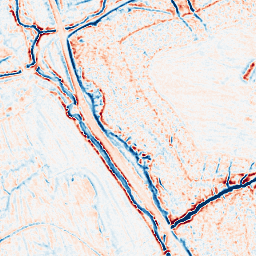
Category: edge_preserving
Decomposition family: bilateral
Decomposition parameters: d: 9
sigma_color: 25
sigma_space: 25
Upsampling method: bilinear
Upsampling parameters: scale: 4
Upsampling scale: 4